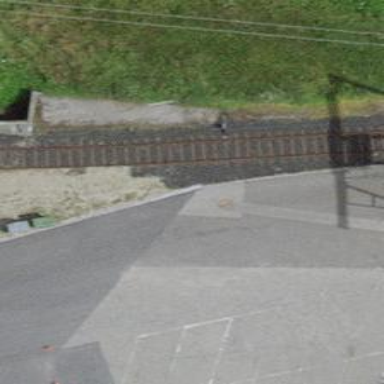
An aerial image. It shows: Abandoned railway spur with one track.